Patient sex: M
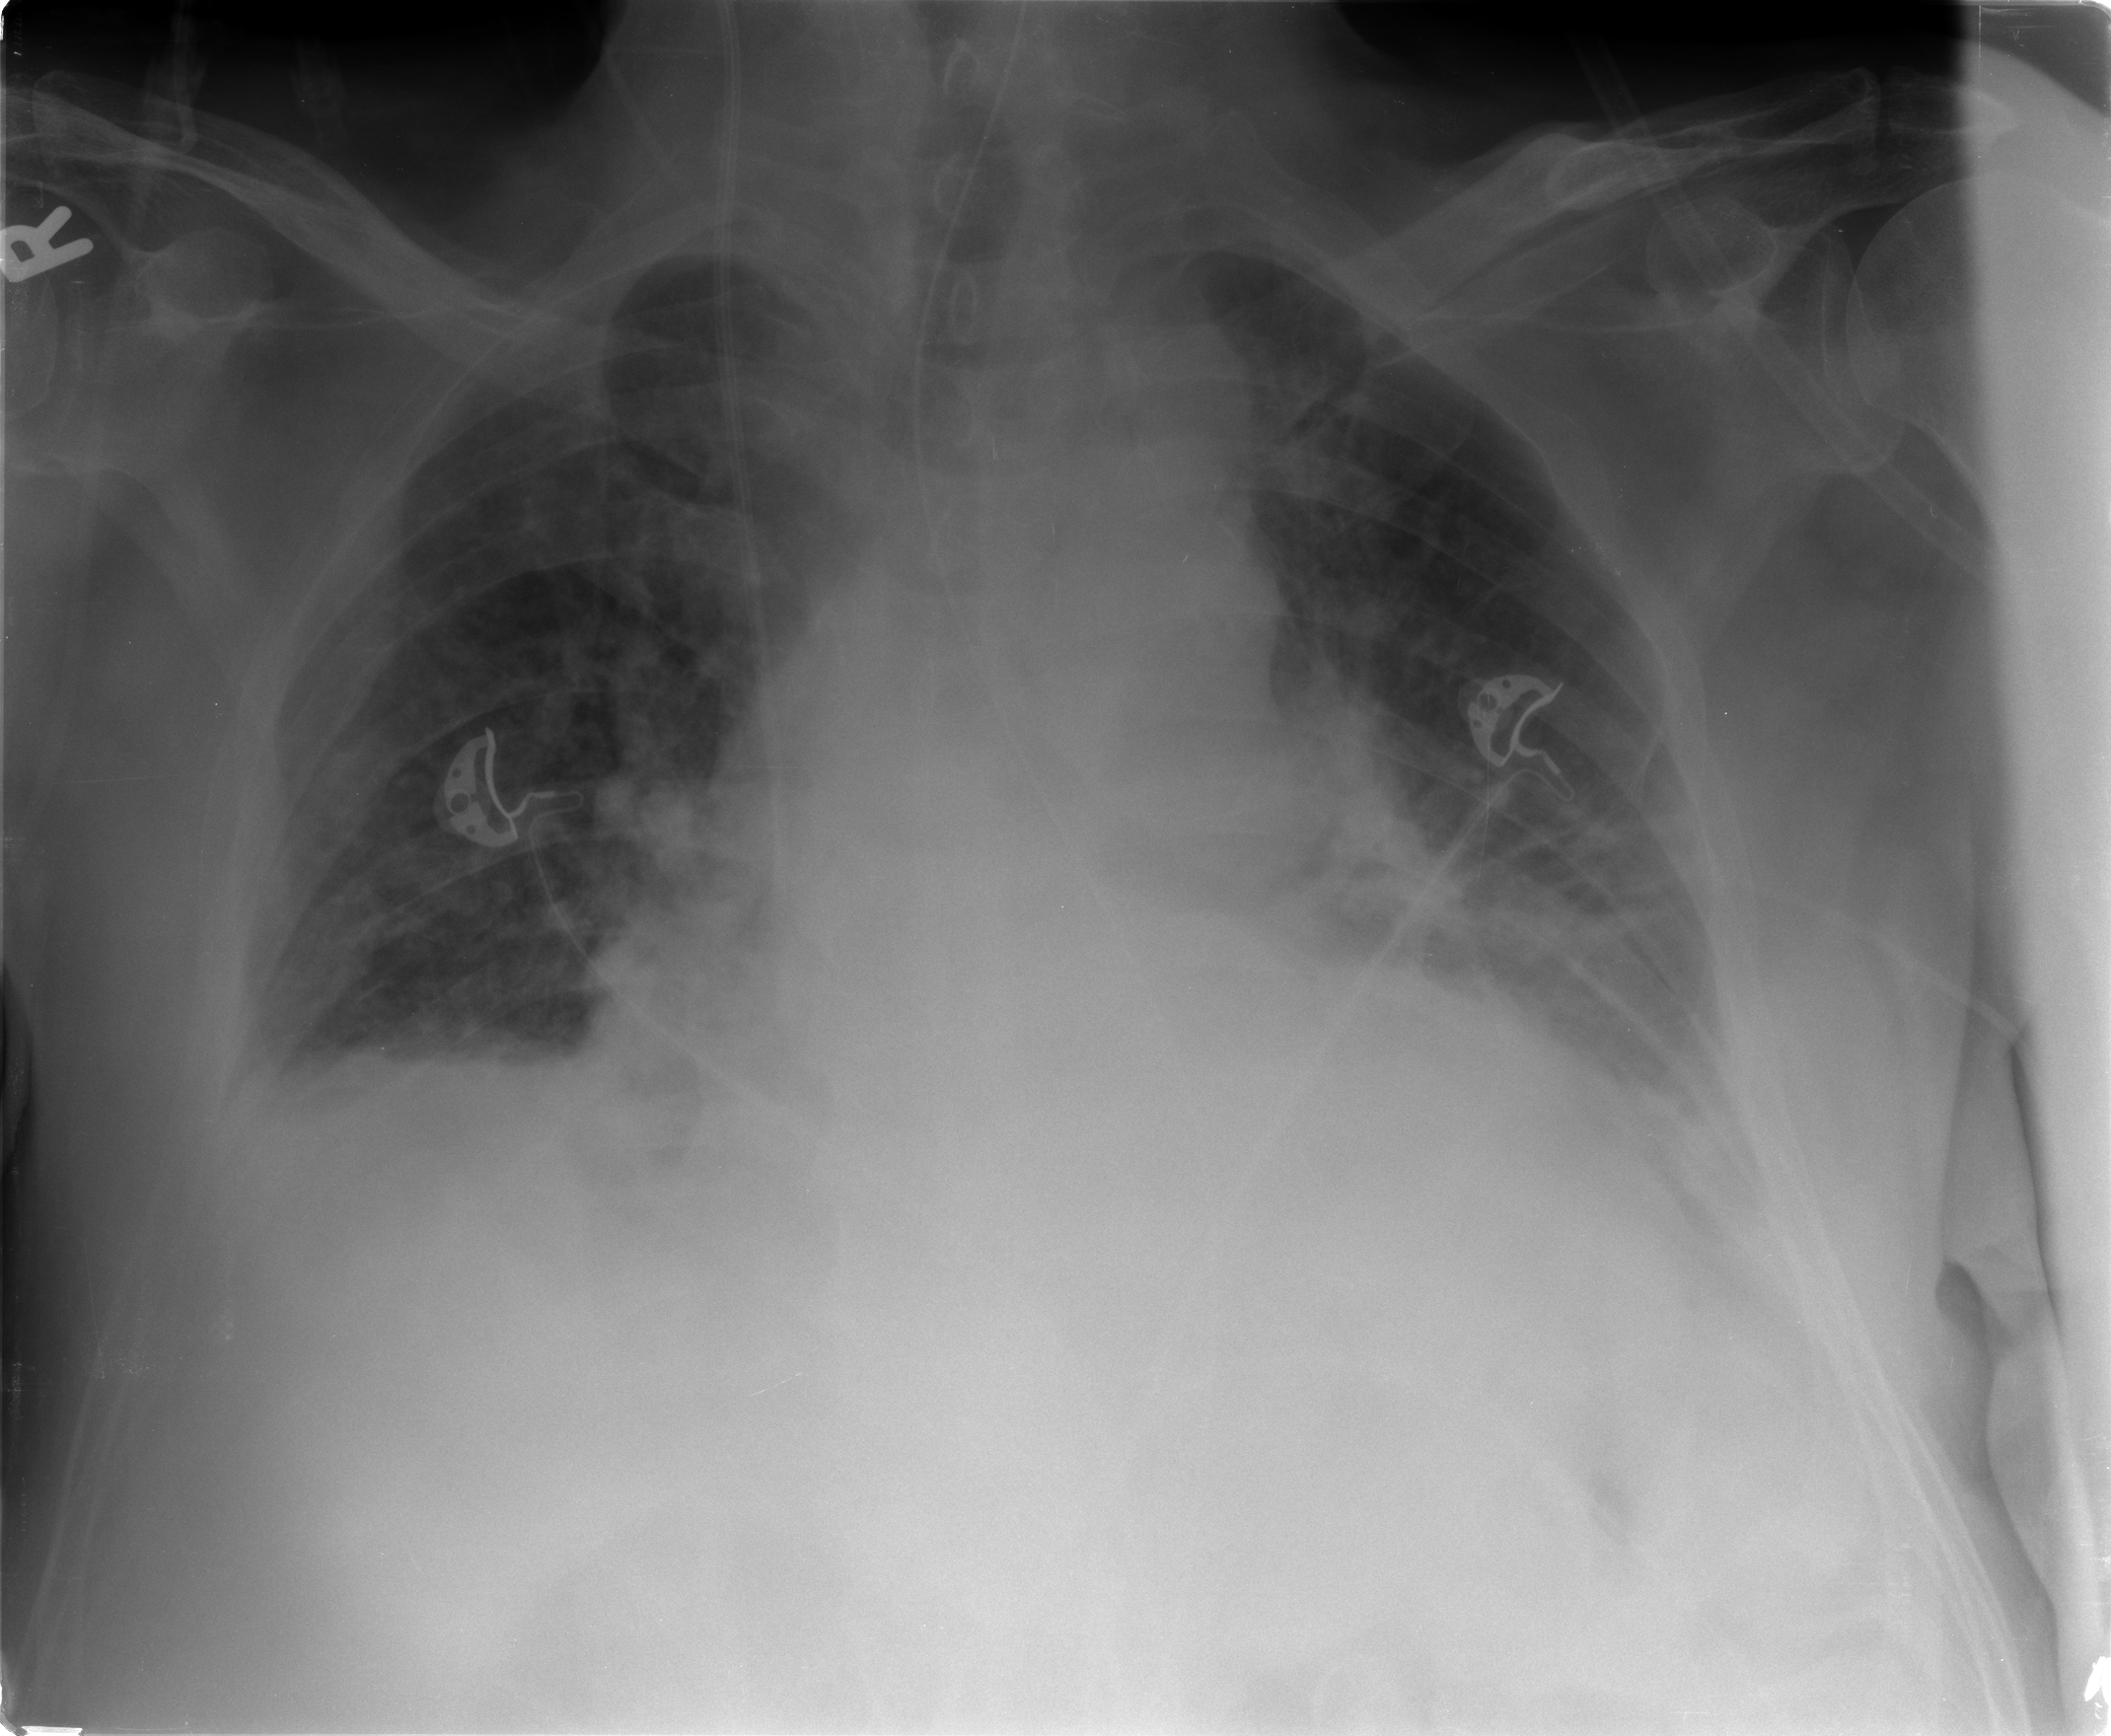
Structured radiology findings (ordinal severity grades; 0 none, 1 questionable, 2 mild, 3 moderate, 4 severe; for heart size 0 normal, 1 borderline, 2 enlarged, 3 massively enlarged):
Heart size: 2
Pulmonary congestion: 2
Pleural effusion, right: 2
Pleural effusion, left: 2
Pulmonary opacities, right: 1
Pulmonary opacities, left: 0
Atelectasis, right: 2
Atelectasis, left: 2